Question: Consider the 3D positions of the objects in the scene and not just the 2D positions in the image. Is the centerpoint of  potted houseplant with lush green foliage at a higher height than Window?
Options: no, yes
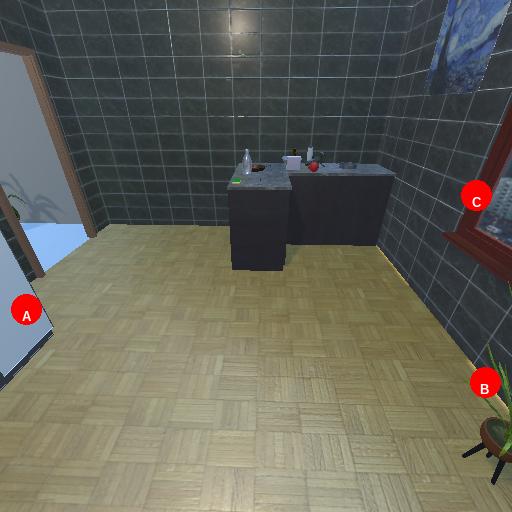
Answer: no